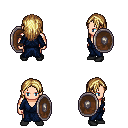
a pixel art fantasy rpg character, male body template, human, light skin, blue robe, magenta pants, blonde long hairstyle, black shoes, shield, four views (front, back, left, right), 2x2 character sprite sheet, small pixel art, hard edges, no anti-aliasing